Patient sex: F
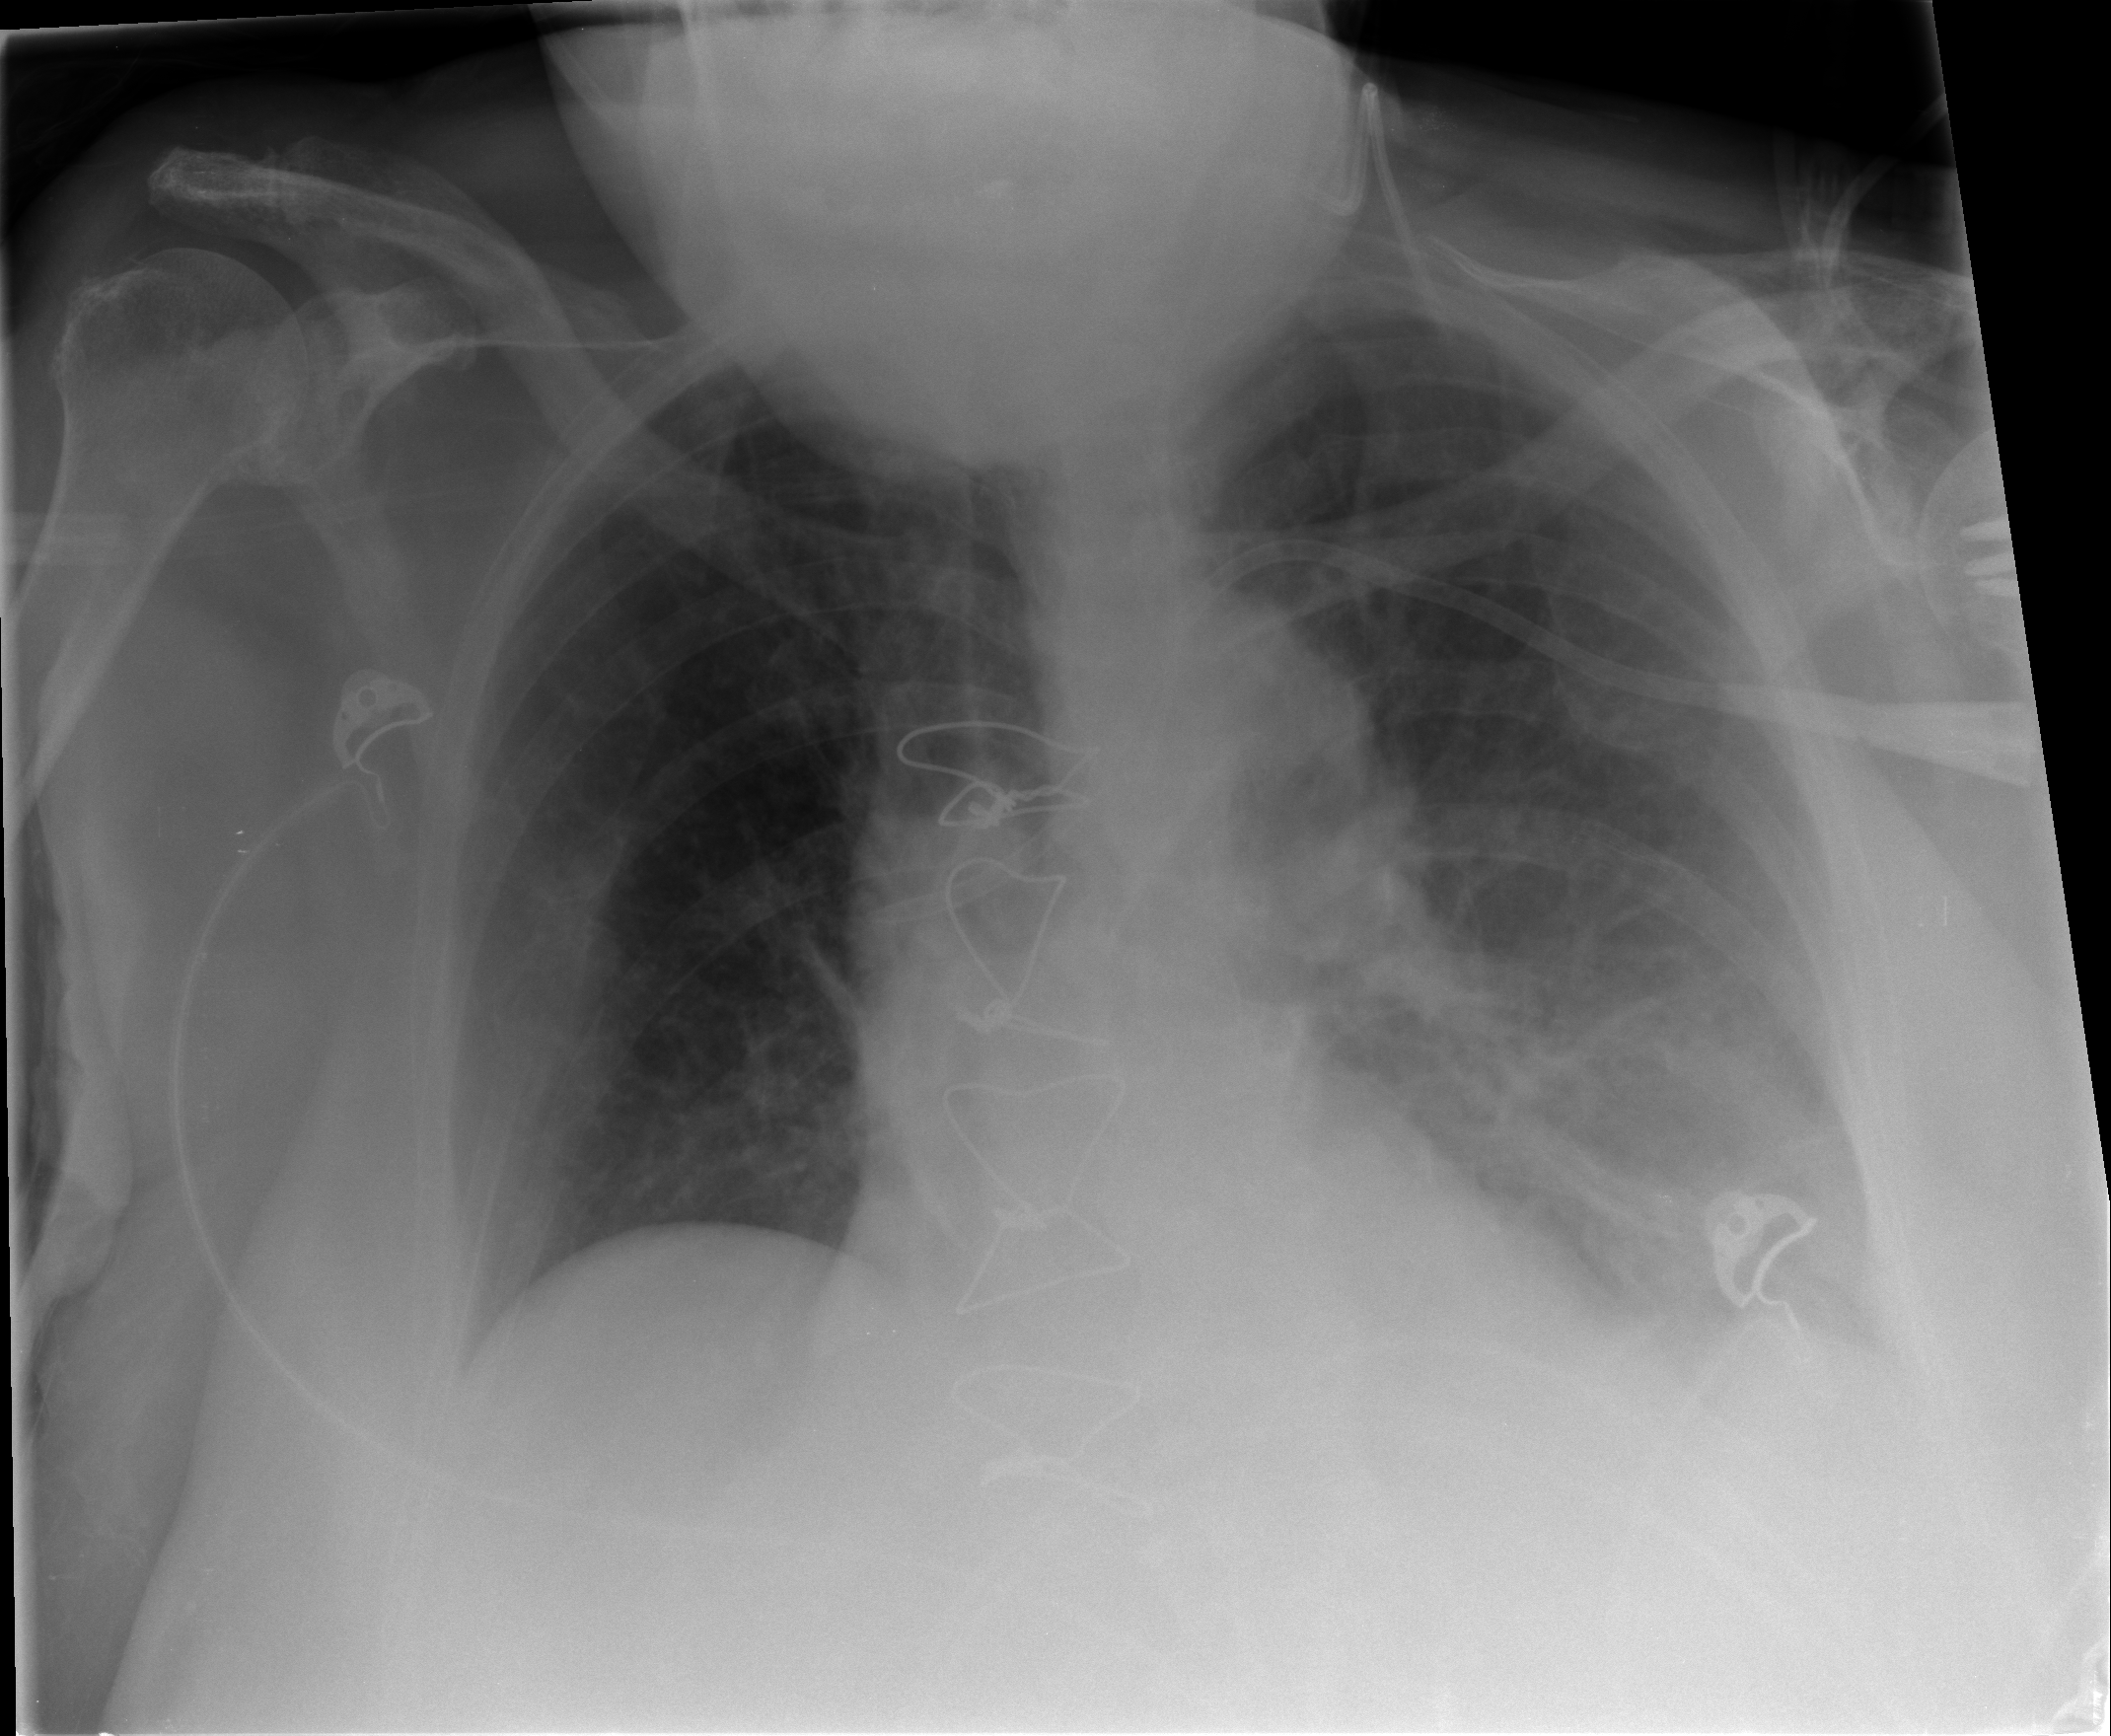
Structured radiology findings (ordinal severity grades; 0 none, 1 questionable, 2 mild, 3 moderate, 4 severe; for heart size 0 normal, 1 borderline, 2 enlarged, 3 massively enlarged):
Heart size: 0
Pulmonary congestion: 0
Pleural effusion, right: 0
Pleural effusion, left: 2
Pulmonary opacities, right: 0
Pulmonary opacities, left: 0
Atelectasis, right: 0
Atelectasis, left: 2